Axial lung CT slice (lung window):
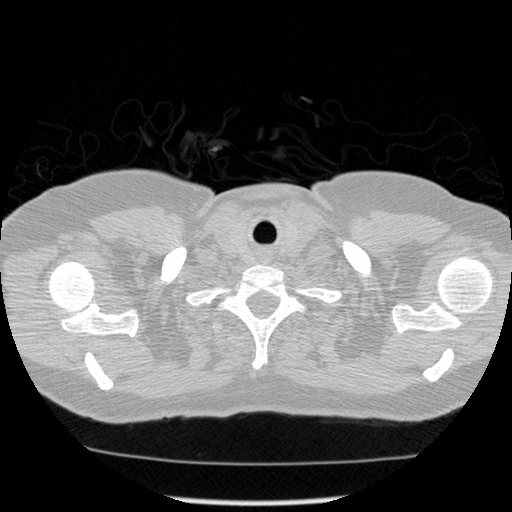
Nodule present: no